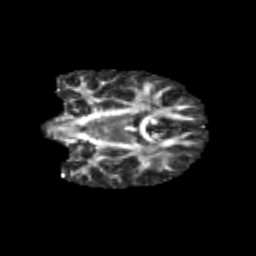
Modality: FA
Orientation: coronal
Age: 10
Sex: female
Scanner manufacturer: siemens
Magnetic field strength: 3 T
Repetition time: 3.8 s
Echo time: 0.07 s